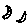
Label: moon